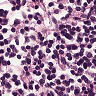
Metastatic tissue present: no